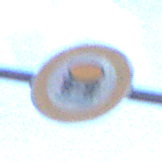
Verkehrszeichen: VerbotFahrzeugeWassergefaehrdenderLadung
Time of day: SunriseSunset
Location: Outdoor (Urban)
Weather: PartlyCloudy
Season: NotSpecified
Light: Natural